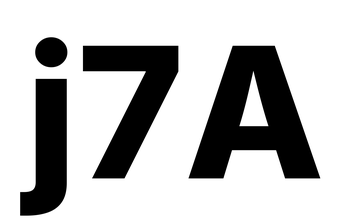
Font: Inter_ExtraBold